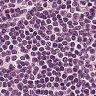
Metastatic tissue present: no